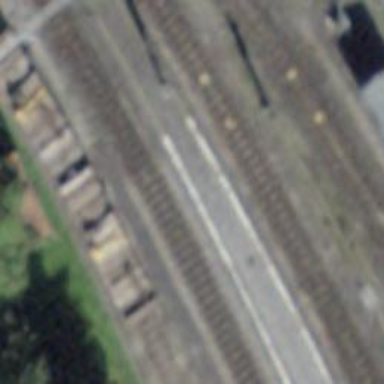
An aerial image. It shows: Narrow-gauge railway track with electrified contact line. The railway has one track.